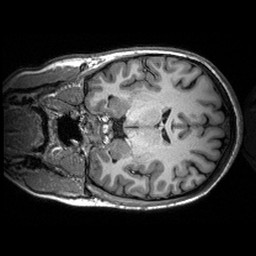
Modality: T1w
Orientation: coronal
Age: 31
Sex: female
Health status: healthy
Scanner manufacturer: siemens
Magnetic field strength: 3 T
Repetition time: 2.53 s
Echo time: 0.00288 s